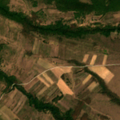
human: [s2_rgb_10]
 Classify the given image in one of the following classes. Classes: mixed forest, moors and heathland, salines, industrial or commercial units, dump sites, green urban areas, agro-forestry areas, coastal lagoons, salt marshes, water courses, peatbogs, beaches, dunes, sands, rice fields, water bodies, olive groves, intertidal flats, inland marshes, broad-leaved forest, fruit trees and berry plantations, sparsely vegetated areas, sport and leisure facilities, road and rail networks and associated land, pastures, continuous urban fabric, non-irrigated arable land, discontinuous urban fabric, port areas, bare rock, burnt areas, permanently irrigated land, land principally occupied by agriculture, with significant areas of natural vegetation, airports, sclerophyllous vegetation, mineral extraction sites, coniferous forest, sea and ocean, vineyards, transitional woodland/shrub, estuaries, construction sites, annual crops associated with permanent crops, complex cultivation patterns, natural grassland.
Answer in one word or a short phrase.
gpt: pastures, complex cultivation patterns, land principally occupied by agriculture, with significant areas of natural vegetation, broad-leaved forest, transitional woodland/shrub